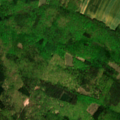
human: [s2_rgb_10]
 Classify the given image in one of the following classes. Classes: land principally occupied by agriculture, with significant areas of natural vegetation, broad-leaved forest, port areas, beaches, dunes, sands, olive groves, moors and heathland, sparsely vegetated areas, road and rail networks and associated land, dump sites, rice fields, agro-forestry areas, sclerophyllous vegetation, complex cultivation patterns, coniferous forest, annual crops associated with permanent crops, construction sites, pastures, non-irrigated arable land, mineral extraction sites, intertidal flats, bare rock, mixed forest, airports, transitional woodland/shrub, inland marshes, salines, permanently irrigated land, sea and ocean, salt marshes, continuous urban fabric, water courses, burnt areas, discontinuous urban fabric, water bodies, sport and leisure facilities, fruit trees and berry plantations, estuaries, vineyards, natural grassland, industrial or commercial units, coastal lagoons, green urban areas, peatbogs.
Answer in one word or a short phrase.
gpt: non-irrigated arable land, broad-leaved forest, coniferous forest, mixed forest